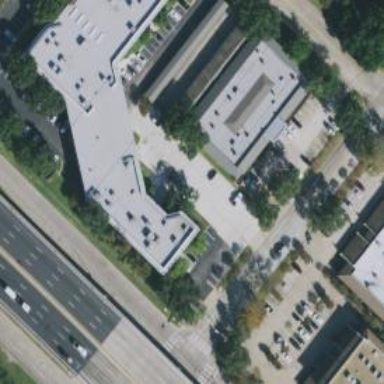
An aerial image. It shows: Commercial building.